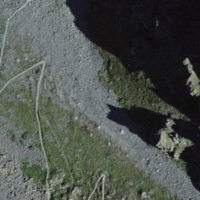
EUNIS habitat code: 31
Species observed at this site:
Campanula scheuchzeri
Huperzia selago